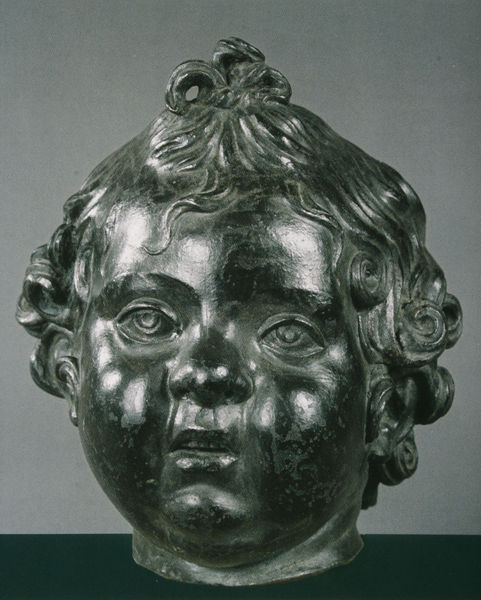
Titel: Kopf eines Jungen
Künstler: Simone Bianco
Standort: Trient
Institution: Castello del Buonconsiglio
Schlagwörter: kopf, mann, weiß, mädchen, frisur, grau, haar, licht, mund, nase, ohr, stirn, blick, schleife, jung, augen, gesicht, mensch, hals, portrait, porträt, wind, auge, figur, haare, kind, en face, lippen, locke, locken, löckchen, ohren, traurig, rund, engel, skulptur, wangen, backen, klein, baby, ausdruck, dick, zopf, grübchen, büste, glanz, pupillen, glänzend, metall, bildhauerei, bronze, plastik, poliert, junge, lider, foto, knabe, strähne, schein, zähne, farbfoto, backe, kinngrübchen, lichtreflex, breit, guss, pummelig, cupido, strähnen, schopf, pausbacken, rundlich, haarschopf, pausbäckig, bronzebildnis, bakcn, bianco, kinderkopf, knabenkopf, plustrig, kopf kind